Field crop: maize
Growth stage: 2
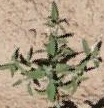
Species: atriplex